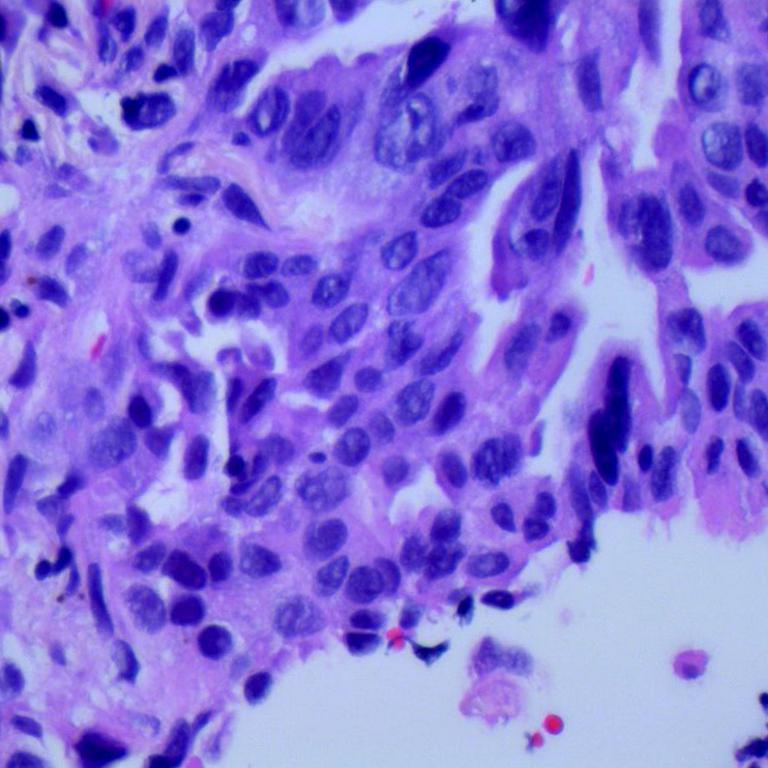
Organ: lung
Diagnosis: adenocarcinomas